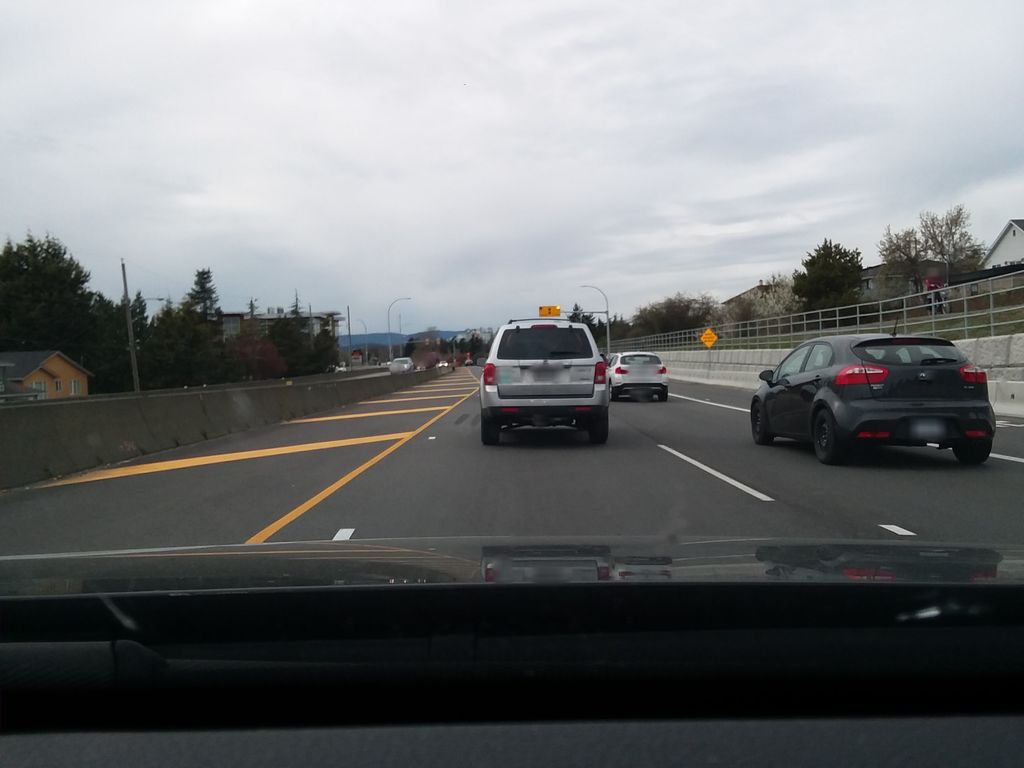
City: victoria